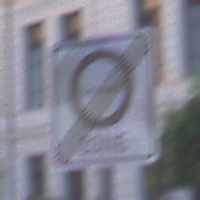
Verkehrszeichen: EndeUmweltzone
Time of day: SunriseSunset
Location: Outdoor (Urban)
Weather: PartlyCloudy
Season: NotSpecified
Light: Natural